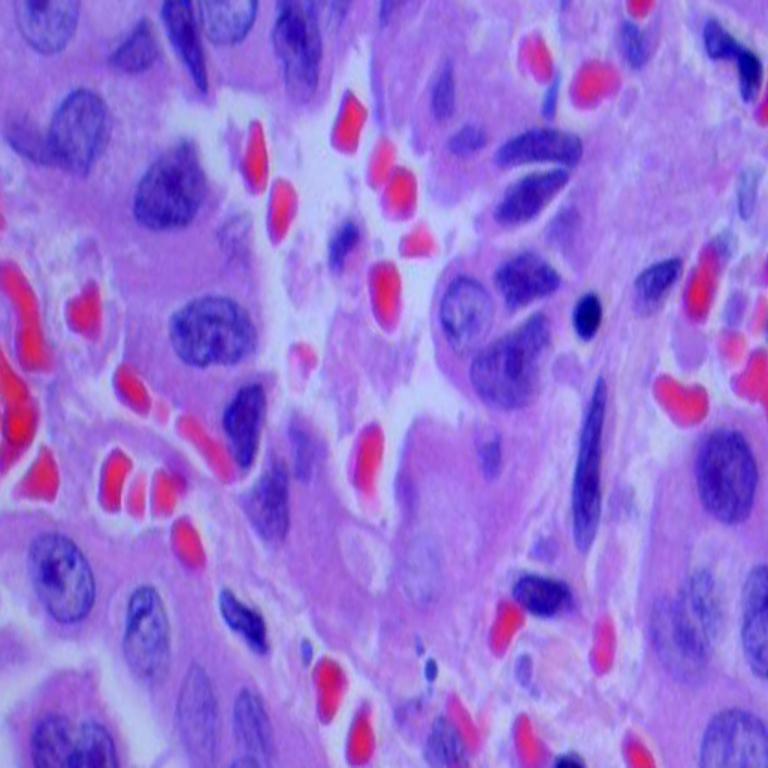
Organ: lung
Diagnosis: adenocarcinomas